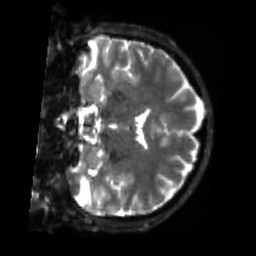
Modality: sbref
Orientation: coronal
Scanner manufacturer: siemens
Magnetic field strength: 3 T
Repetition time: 4 s
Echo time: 0.0594 s